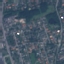
Land use / land cover: Residential